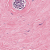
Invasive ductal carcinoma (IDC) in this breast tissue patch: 0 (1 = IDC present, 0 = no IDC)